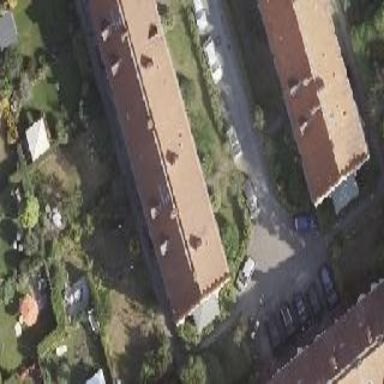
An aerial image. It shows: Building with gabled roof made of roof tiles.